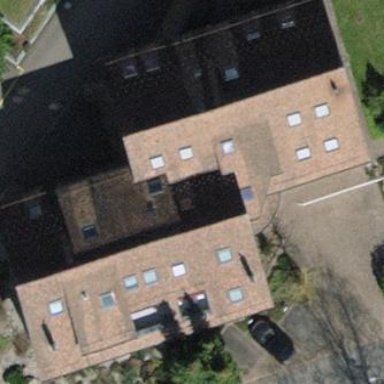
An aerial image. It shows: Tile-roofed apartment building.